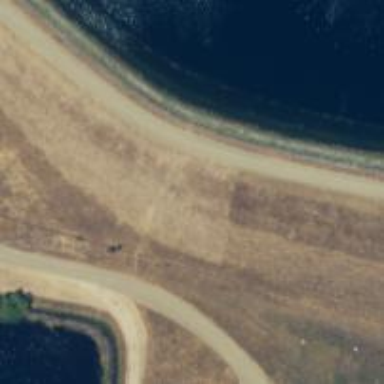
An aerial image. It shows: Dam along waterway.